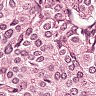
Metastatic tissue present: yes